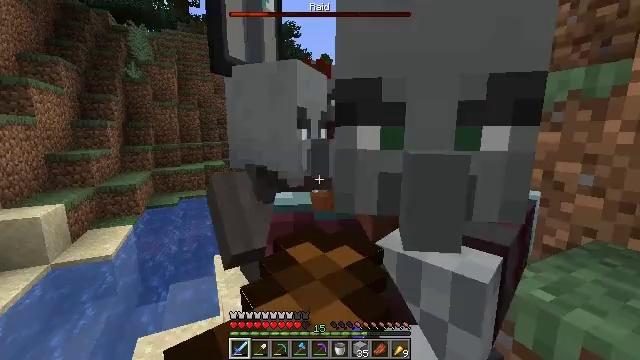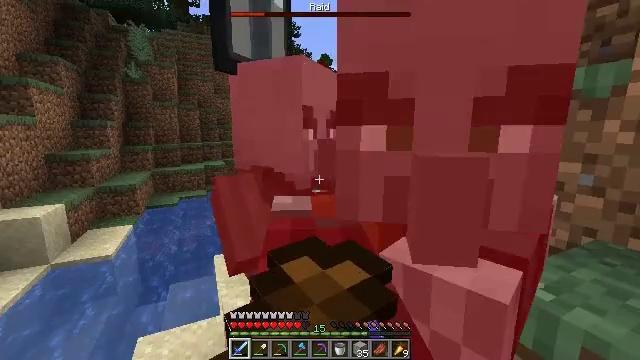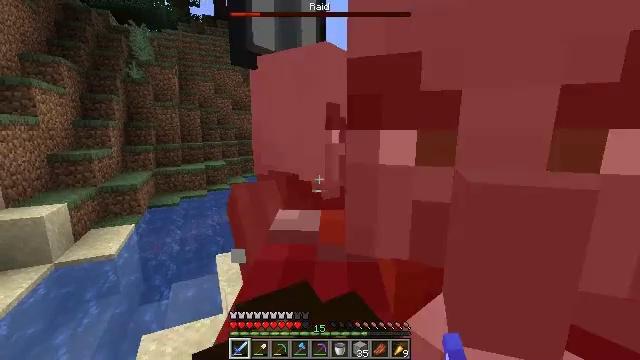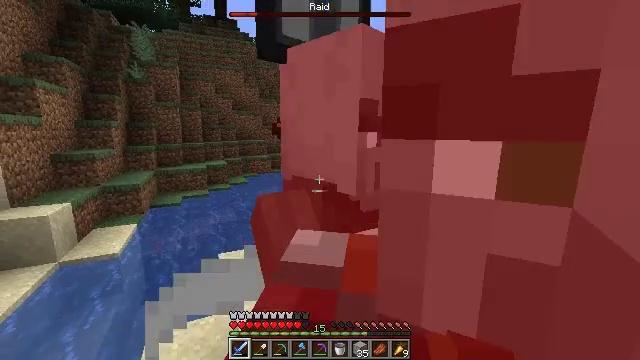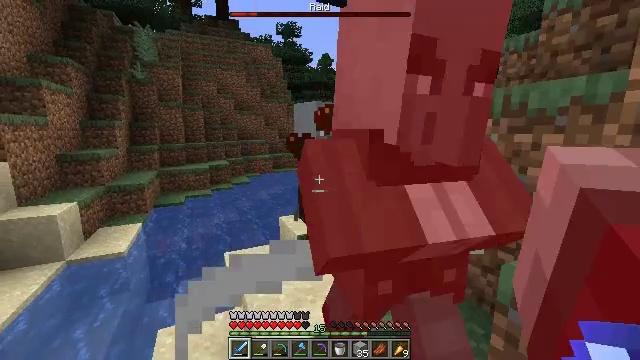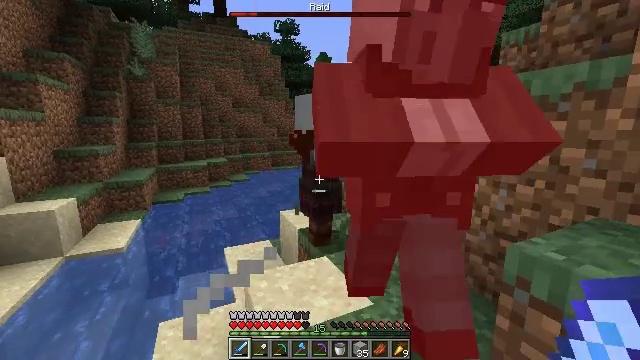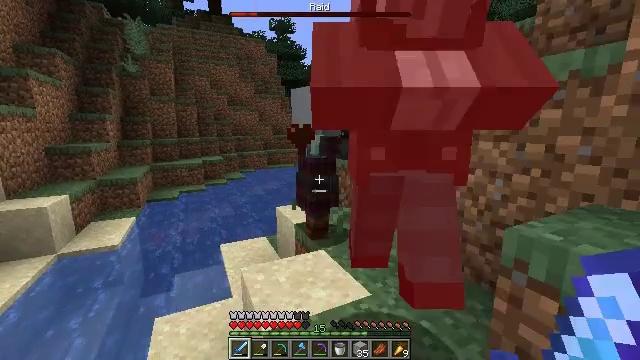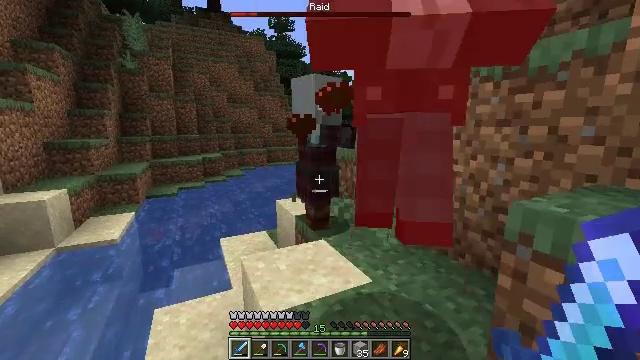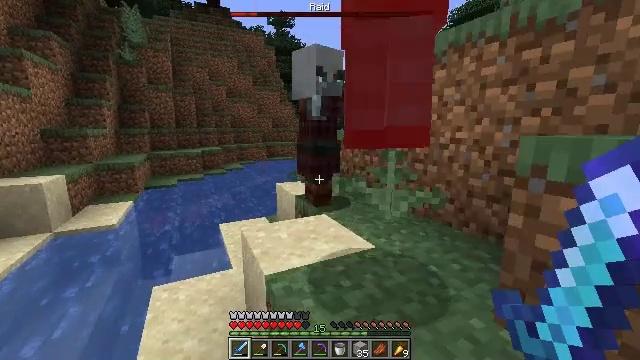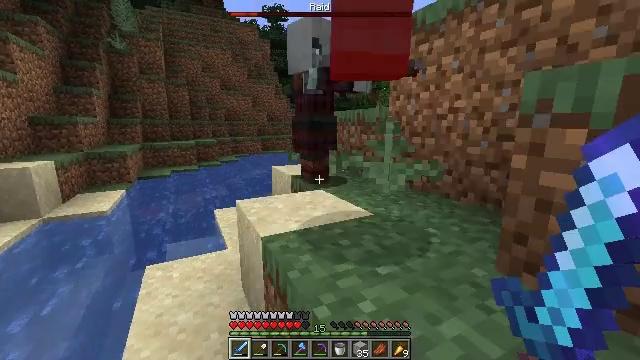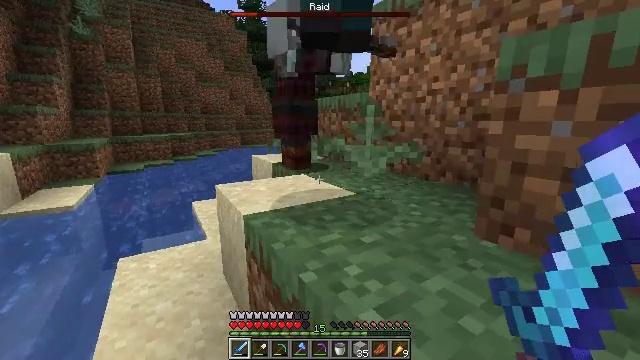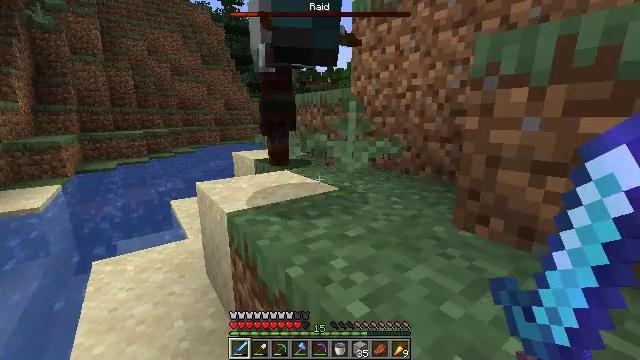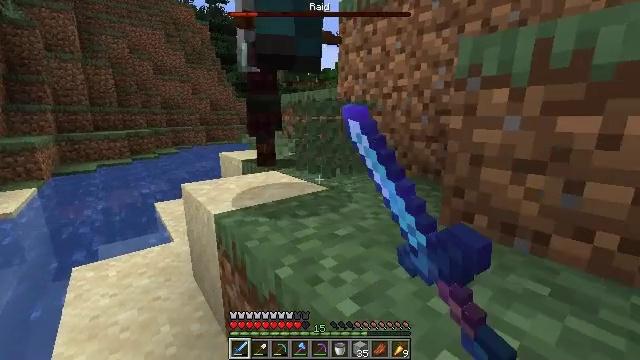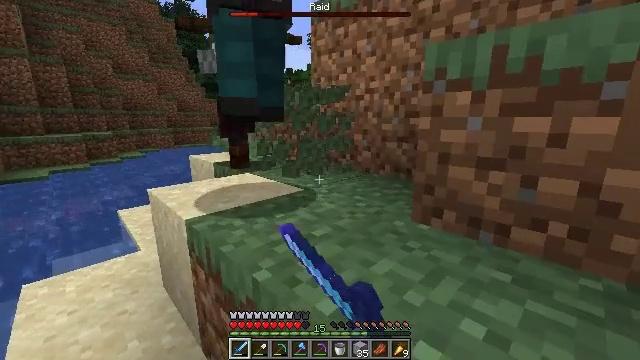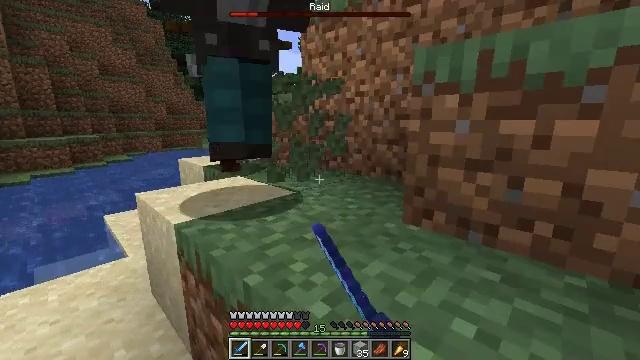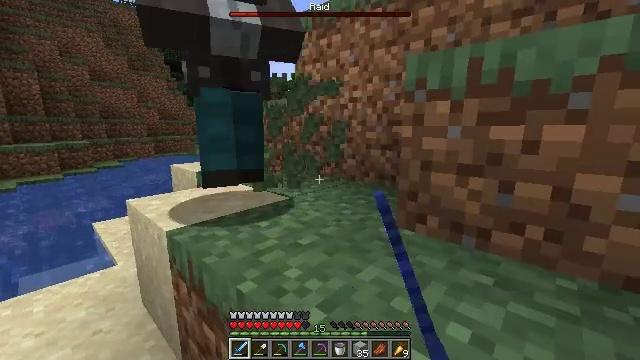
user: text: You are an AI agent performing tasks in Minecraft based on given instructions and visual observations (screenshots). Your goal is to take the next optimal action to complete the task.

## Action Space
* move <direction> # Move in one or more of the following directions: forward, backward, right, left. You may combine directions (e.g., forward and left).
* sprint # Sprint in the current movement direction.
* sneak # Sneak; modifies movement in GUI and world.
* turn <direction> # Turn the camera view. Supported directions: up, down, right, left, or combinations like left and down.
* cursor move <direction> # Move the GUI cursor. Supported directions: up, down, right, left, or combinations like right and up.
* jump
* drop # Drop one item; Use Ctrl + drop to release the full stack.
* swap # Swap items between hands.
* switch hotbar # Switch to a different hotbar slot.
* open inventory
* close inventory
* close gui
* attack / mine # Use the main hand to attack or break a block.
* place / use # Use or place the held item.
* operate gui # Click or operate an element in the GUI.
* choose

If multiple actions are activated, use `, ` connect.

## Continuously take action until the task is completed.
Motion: motion action
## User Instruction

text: Mine fern in the forest.
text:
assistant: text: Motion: no_op
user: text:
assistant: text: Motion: no_op
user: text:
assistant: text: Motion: no_op
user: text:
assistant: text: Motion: no_op
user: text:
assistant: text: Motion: no_op
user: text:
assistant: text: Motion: no_op
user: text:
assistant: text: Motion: no_op
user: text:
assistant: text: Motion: no_op
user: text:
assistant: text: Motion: turn right
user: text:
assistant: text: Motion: turn right
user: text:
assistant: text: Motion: turn right, attack / mine
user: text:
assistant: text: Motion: turn right, attack / mine
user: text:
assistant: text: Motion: turn right, attack / mine
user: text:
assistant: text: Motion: turn right, attack / mine
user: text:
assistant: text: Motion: turn right and up, attack / mine
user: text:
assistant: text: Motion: turn up
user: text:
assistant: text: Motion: no_op